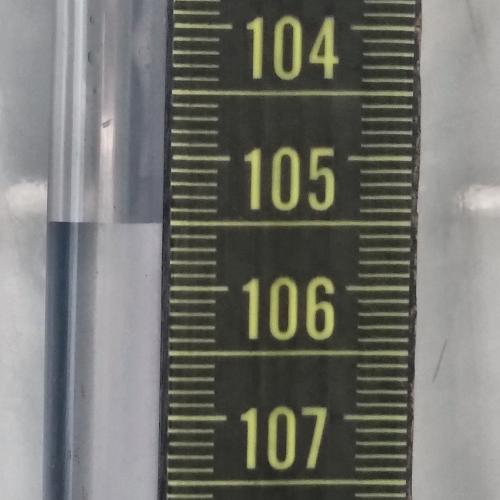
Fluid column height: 105.5 cm